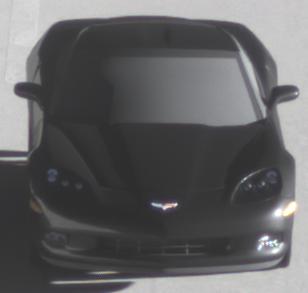
Make: Chevrolet
Model: Corvette Coupé
Detailed model: Corvette (C6) Coupé
Model produced from: 2005/02
Model produced until: 2008/03
Doors: 3
Color: black
Road condition: dry road
Daytime: sunrise or sunset
Contrast: high contrast